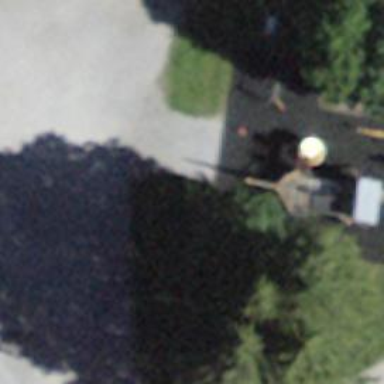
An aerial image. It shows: Springy playground.